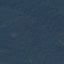
Land use / land cover: Forest